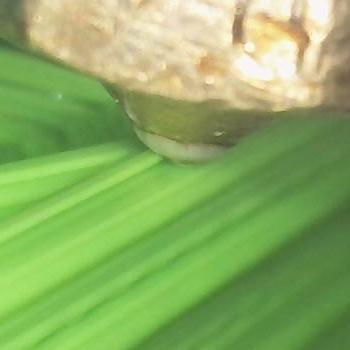
Flow rate: 62%